Question: I have created a HelloWorld WEbService and wanted to define it for IIS.
So I right clicked on IIS and said Create New Application which gave me the dialog below. But what is the correct path I should point it to? I tried bin folder and the main WebSerivce folder I had and both failed in Test Connection

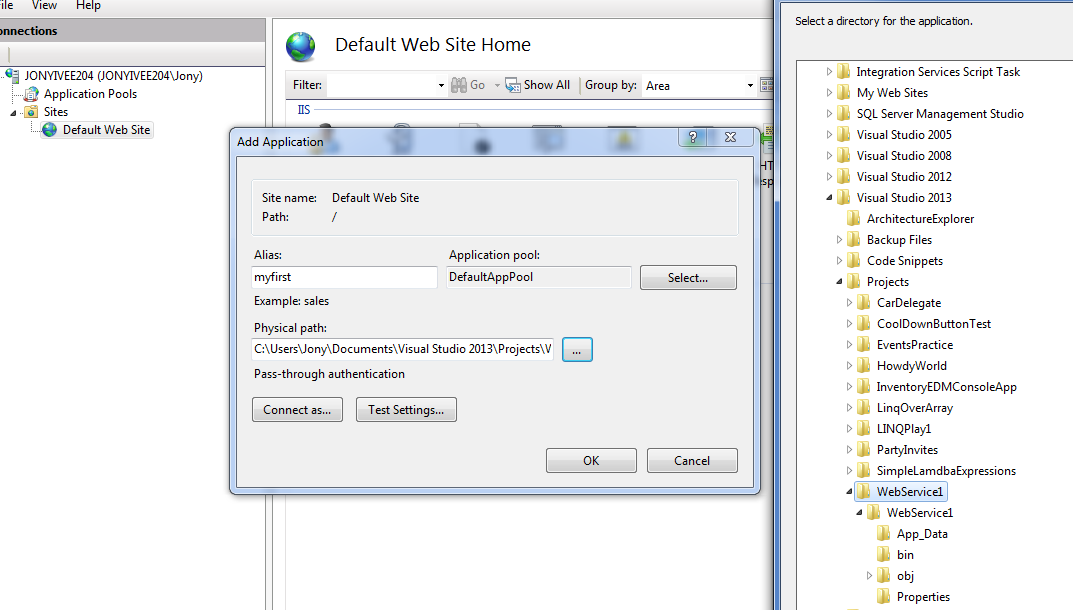
Answer: The way I've always done it is to right-click on 'Default Web Site', select 'Add Virtual Directory'. Once you successfully add the correct directory, you can then right-click on it and select something like 'Convert to Application'. And your going to want to point it to wherever your 'default.aspx' or 'index.html' or its equivalent is.